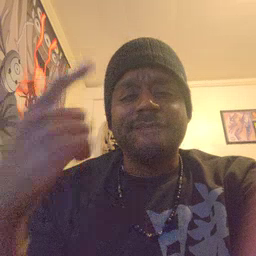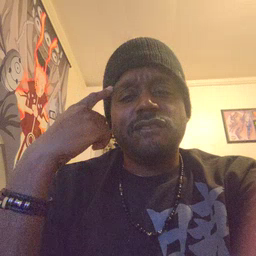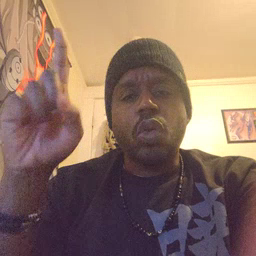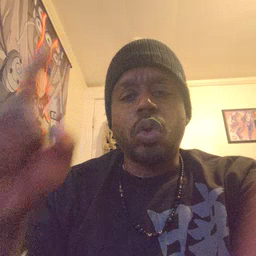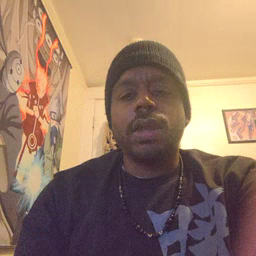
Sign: for